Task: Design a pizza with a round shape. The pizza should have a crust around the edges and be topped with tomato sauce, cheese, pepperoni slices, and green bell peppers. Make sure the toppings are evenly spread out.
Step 482:
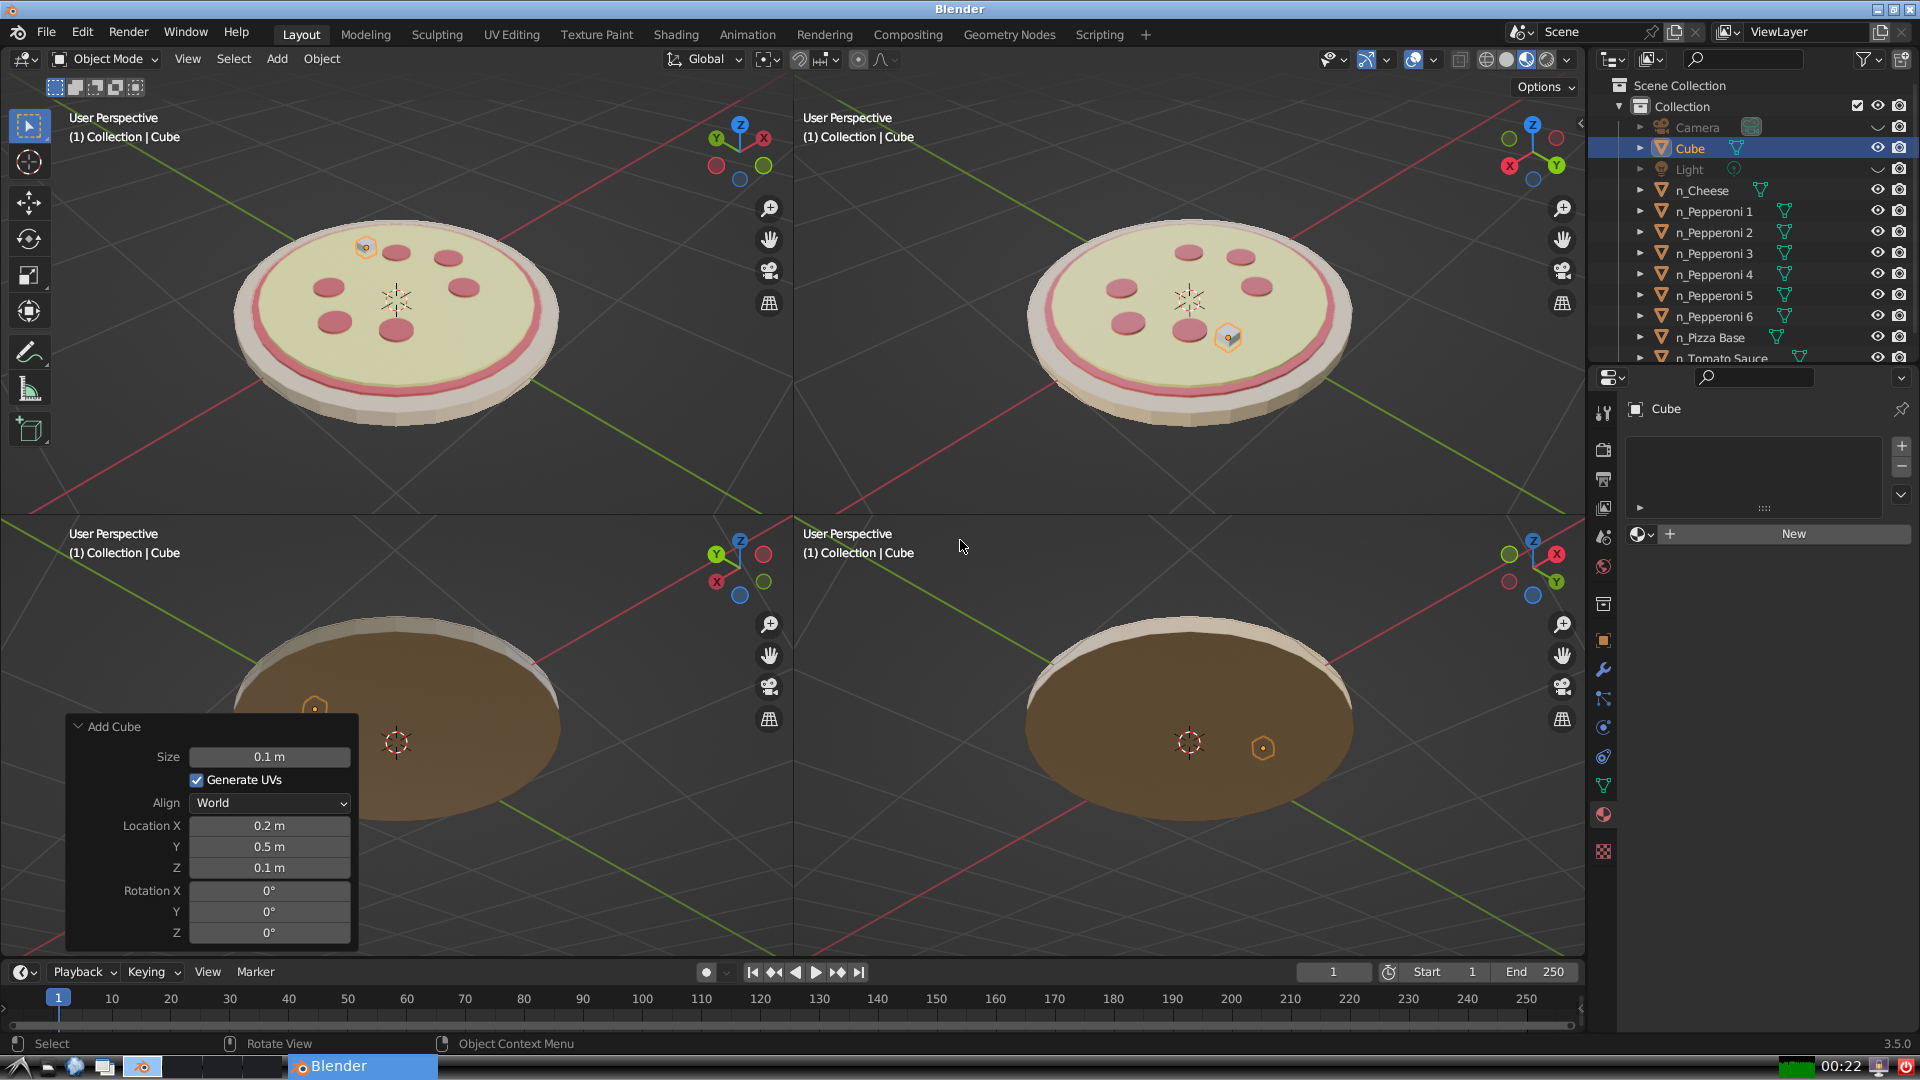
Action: {"mouse_move": [1608, 631]}